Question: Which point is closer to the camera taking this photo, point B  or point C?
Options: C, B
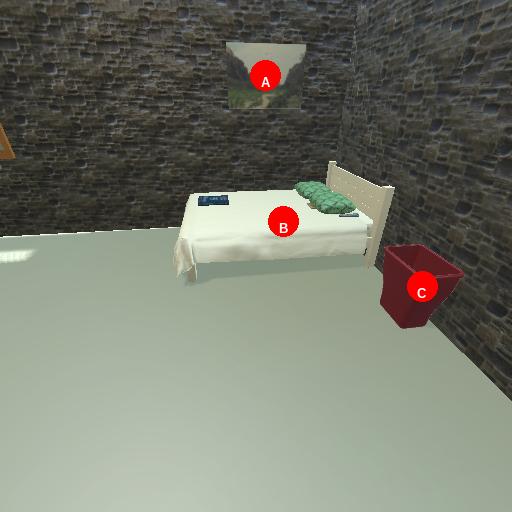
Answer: C